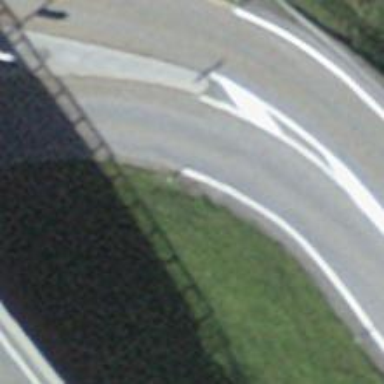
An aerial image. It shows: Tertiary_link road with asphalt surface.